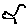
Label: bird